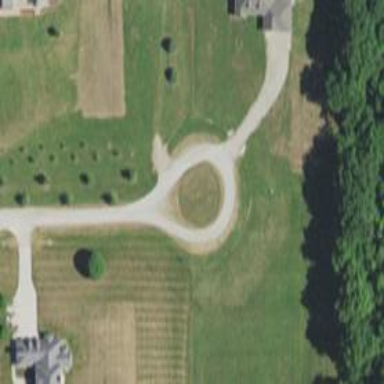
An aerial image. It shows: Turning loop on the road.